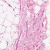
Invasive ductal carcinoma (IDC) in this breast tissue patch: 0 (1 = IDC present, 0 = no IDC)